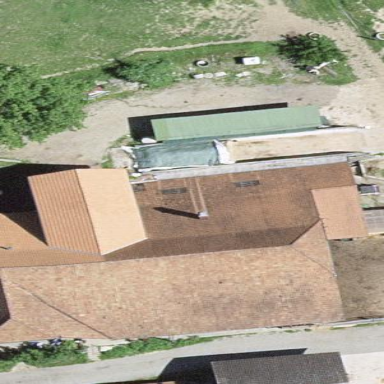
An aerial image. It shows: Farm building.